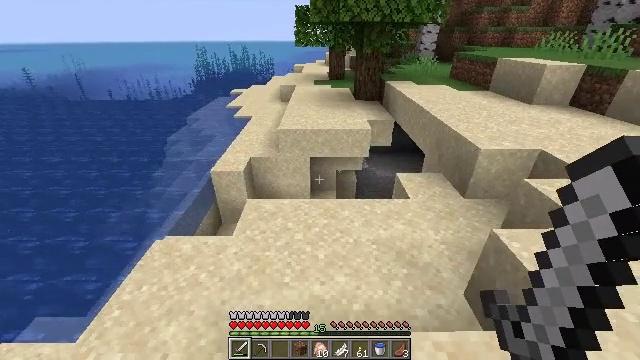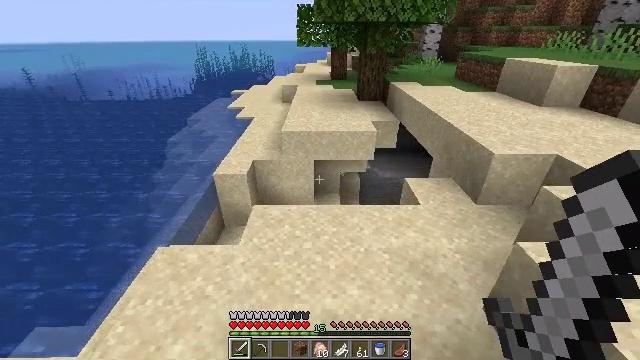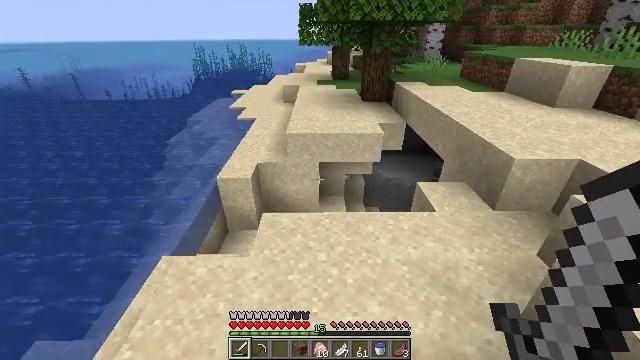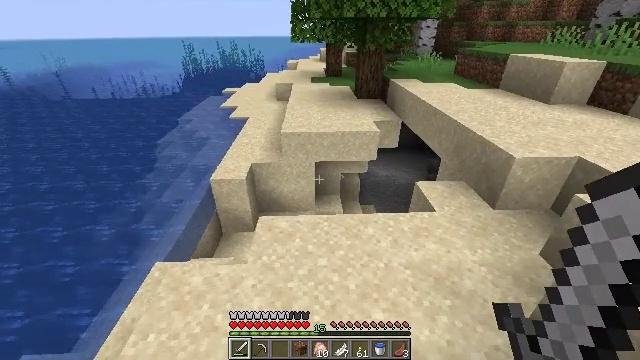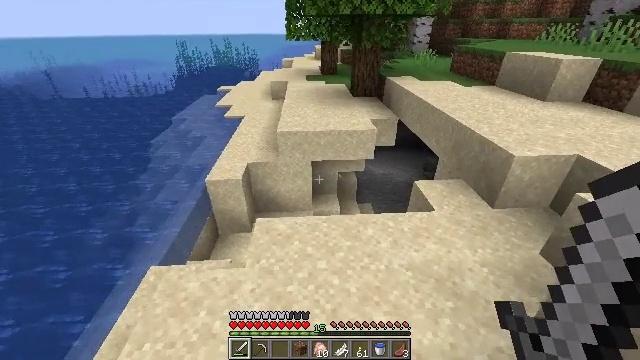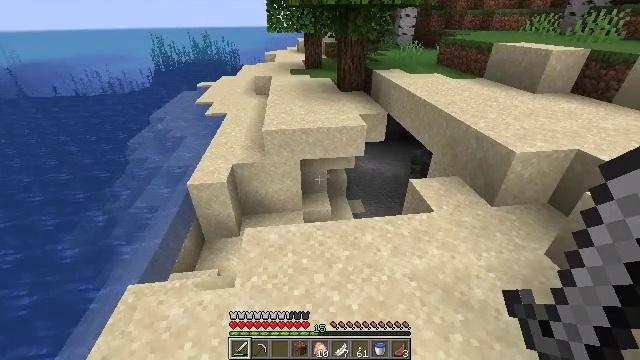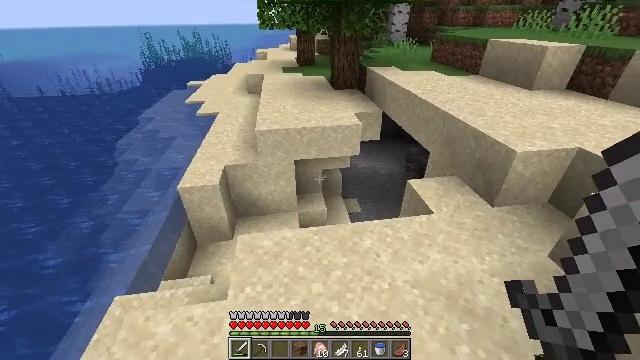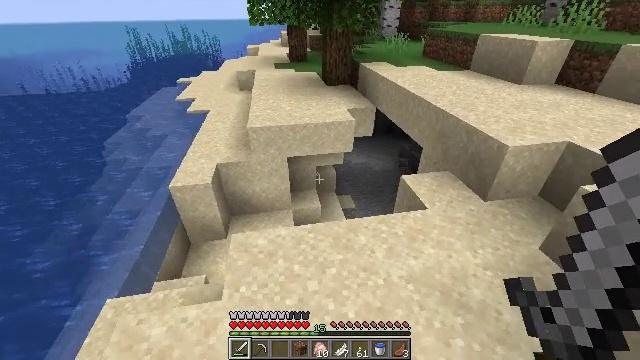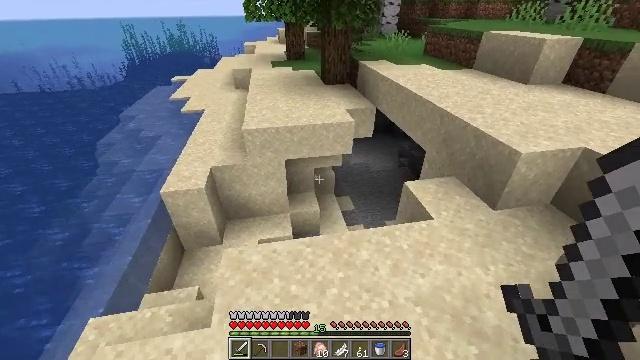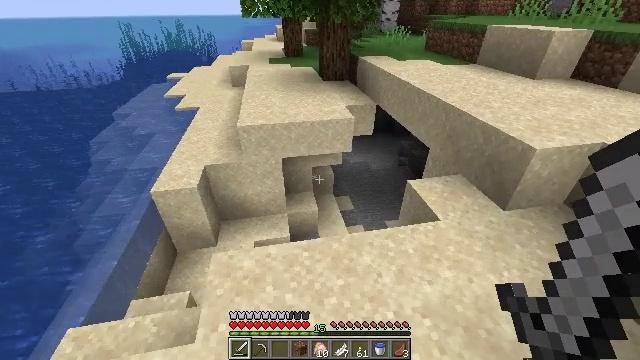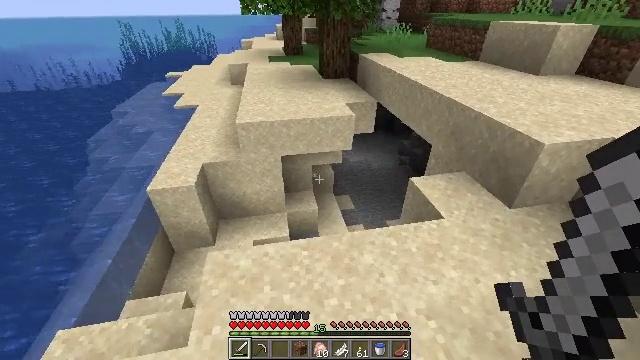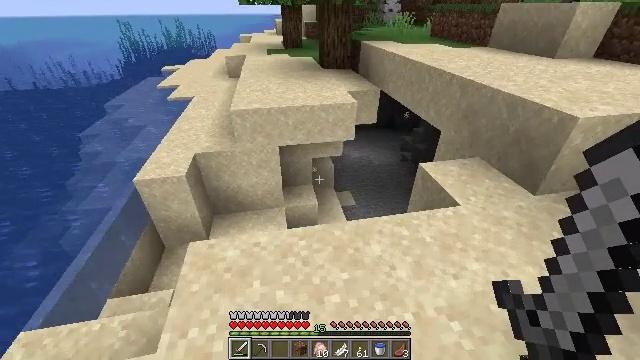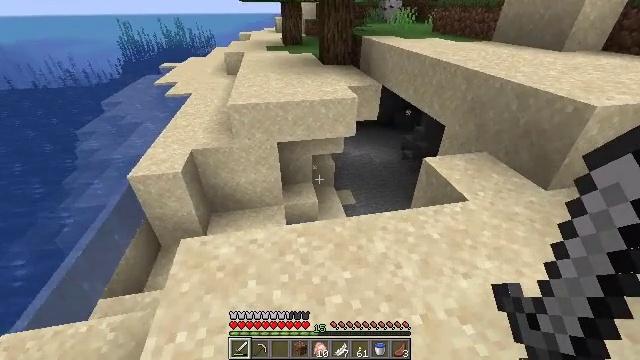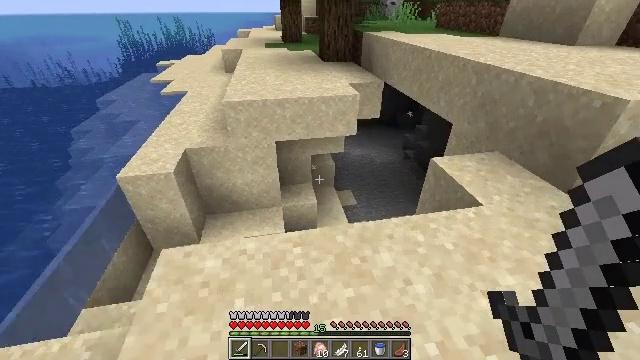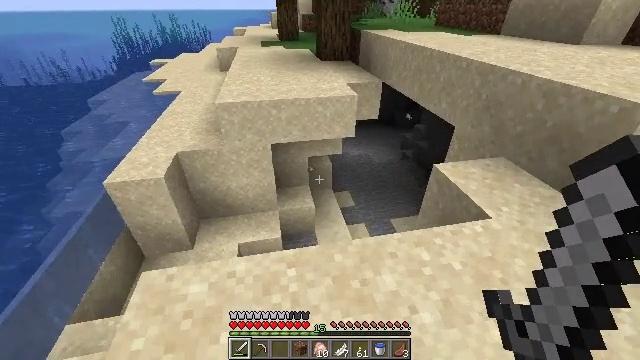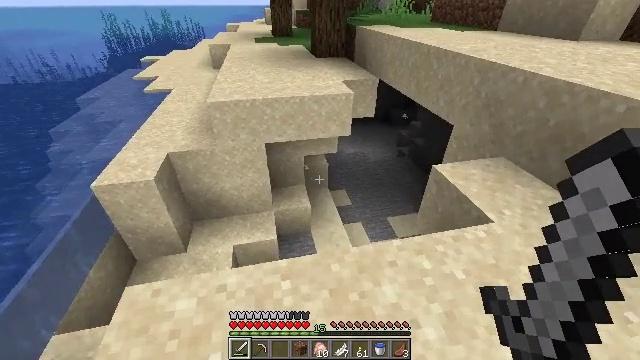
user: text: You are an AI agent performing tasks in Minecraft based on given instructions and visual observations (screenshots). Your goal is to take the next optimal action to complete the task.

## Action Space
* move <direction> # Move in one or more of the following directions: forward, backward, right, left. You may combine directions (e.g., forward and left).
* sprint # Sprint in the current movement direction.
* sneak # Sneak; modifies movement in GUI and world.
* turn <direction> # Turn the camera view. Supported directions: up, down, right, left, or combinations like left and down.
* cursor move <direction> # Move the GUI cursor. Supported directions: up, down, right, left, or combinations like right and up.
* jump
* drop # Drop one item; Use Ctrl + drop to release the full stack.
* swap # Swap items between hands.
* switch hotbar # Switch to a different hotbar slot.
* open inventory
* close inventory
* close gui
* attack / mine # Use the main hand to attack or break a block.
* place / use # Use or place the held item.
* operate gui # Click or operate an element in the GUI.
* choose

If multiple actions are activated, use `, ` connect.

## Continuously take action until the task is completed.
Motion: motion action
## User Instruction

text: Gather sand from the desert.
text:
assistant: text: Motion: move forward and move left
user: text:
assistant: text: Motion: move forward and move left
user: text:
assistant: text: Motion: move forward, turn right
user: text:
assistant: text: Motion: move forward, turn right
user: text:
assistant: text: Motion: move forward, turn right and down
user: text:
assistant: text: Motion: move forward, turn right
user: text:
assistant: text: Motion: move forward, turn right
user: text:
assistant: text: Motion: move forward
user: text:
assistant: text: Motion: move forward
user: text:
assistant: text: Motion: move forward
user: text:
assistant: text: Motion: move forward
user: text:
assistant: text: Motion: move forward
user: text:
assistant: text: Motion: move forward
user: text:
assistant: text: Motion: move forward
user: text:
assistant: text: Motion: move forward, turn right
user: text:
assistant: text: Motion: turn right and down
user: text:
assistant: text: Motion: turn right
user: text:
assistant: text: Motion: no_op
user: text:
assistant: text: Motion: no_op
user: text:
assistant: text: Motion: no_op
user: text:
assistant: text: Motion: no_op
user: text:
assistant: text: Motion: no_op
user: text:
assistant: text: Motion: no_op
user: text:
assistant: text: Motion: no_op
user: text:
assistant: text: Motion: no_op
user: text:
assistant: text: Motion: no_op
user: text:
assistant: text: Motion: turn right and up
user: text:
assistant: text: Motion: turn right and up
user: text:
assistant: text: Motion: turn right and up
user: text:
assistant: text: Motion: no_op